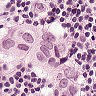
Metastatic tissue present: yes